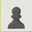
Piece: bP